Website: crate-barrel
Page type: account-selection
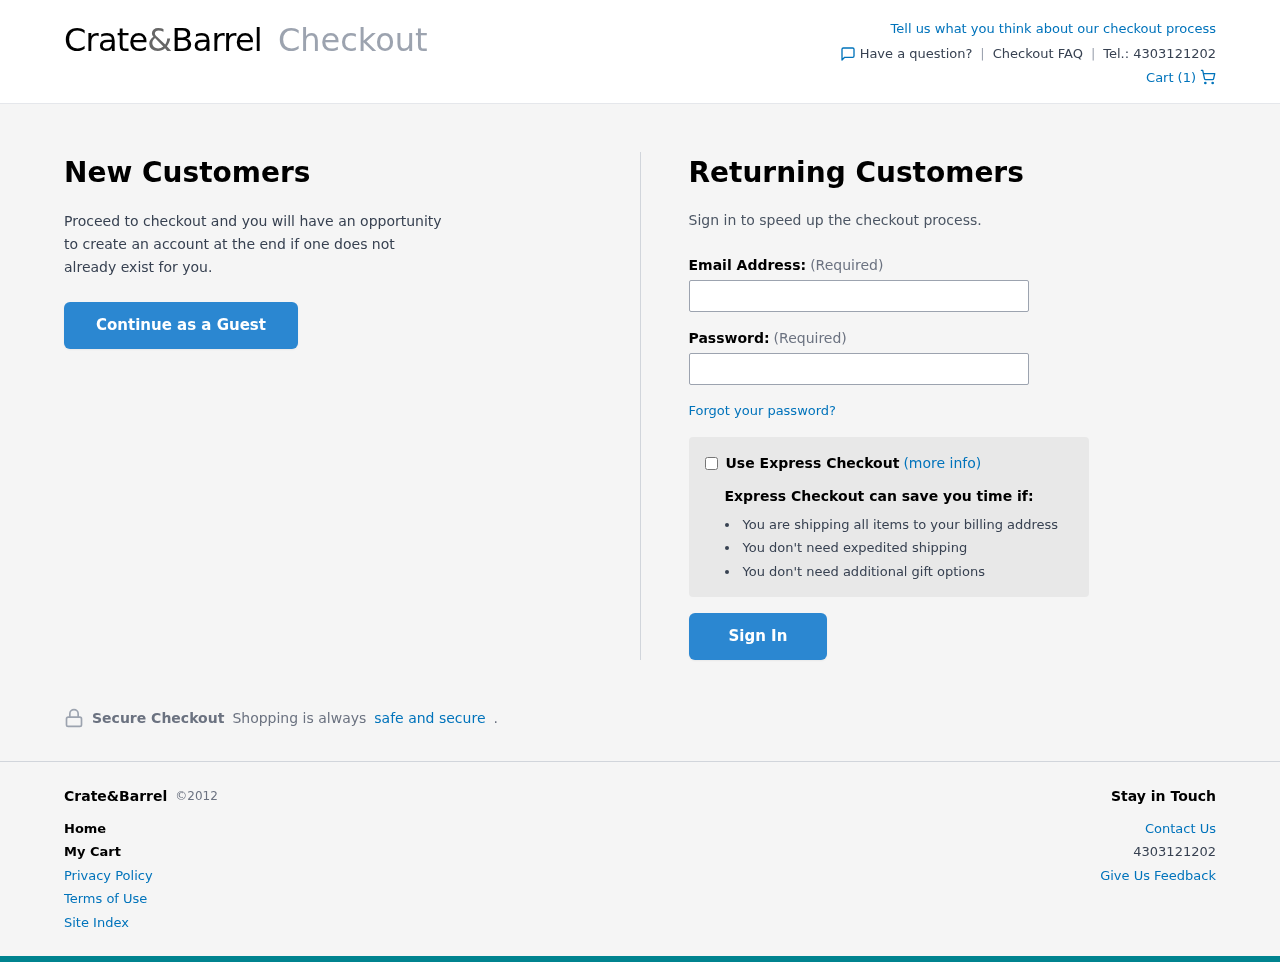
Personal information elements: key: PII_EMAIL
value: hollyperez@gmail.com
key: PII_PHONE
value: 4303121202
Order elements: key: ORDER_NUM_ITEMS
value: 1